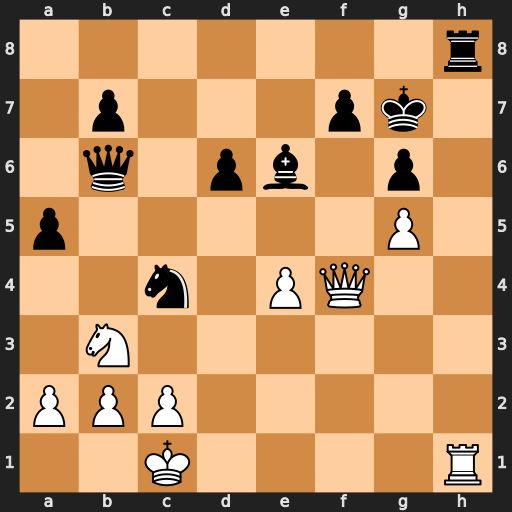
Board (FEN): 7r/1p3pk1/1q1pb1p1/p5P1/2n1PQ2/1N6/PPP5/2K4R
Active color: w
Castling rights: -
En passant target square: -
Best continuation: Qf6+ Kg8 Qxh8#